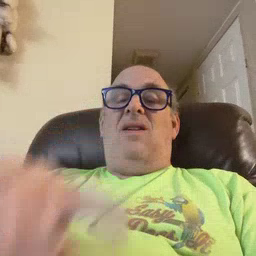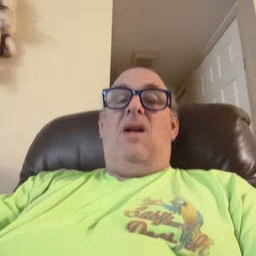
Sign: taste